Question: This is my problem

As u see, i dont know why the table get that format inside the card.
I need the table to be centered or at least not show that blank space that shows at this time. ... this is my code(im using angular 6)
'''
<div class="row">
<div class="col-md-6">
<div class="header">
<h4 style="padding:10px" class="title">Dispositivo de Ejecucion</h4>
</div>
<div>
<table class="table table-bordered table-condensed table-responsive ">
<thead class="thead-dark">
<tr>
<th>Marca</th>
<th>Sistema Operativo</th>
<th>Version</th>
<th>Modelo</th>
</tr>
</thead>
<tbody>
<tr>
<td>{{dispositivoCdp[0].nombredispositivo}}</td>
<td>{{dispositivoCdp[0].sistema_operativo}}</td>
<td>{{dispositivoCdp[0].version}}</td>
<td>{{dispositivoCdp[0].modelo}}</td>
</tr>
</tbody>
</table>
</div>
</div>
<div class="col-md-6 justify-content-center">
<div class="header">
<h4 style="padding:10px" class="title">Tiempo de Ejecucion</h4>
</div>
<table class=" table table-bordered table-responsive ">
<thead class="thead-dark">
<tr>
<th>Inicio</th>
<th>Fin</th>
<th>Duracion</th>
</tr>
</thead>
<tbody>
<tr>
<td>{{dispositivoCdp[0].nombredispositivo}}</td>
<td>{{dispositivoCdp[0].sistema_operativo}}</td>
<td>{{dispositivoCdp[0].version}}</td>
</tr>
</tbody>
</table>
</div>
</div>
'''
Have any suggestion of what im doing wrong? i try to use table-sm inside the table class but i dont geet any results
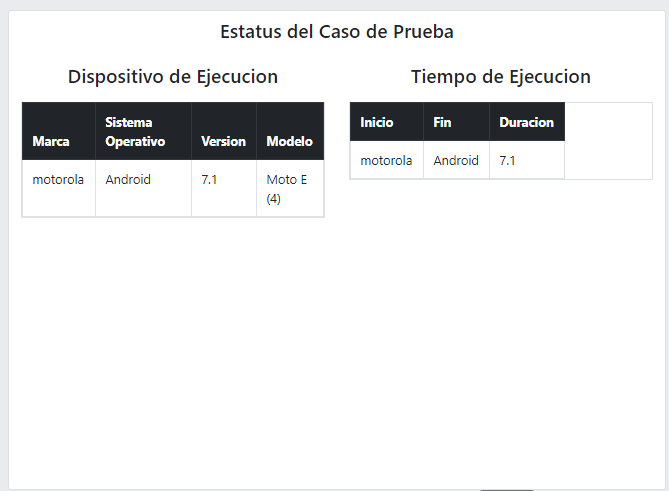
Answer: Try to delete "table-responsive" in your class.
I think that will solve your problem.